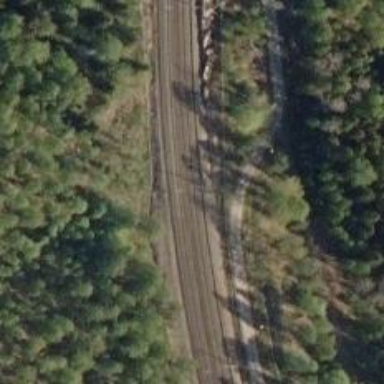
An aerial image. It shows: Railway signal with catenary mast.